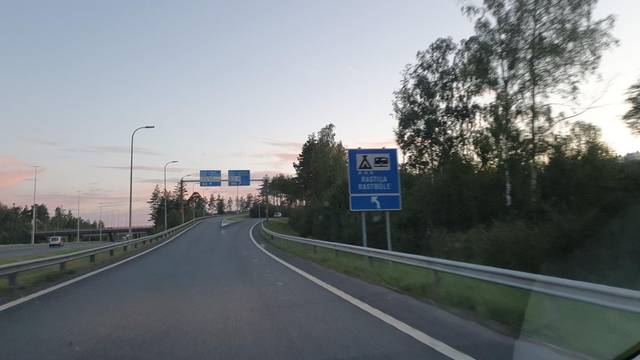
Region: Finland
Coordinates: 60.24, 25.046